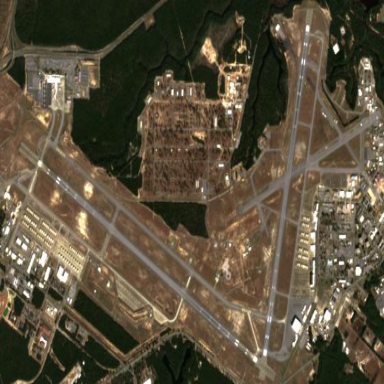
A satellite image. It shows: Military airfield located within larger aerodrome area.